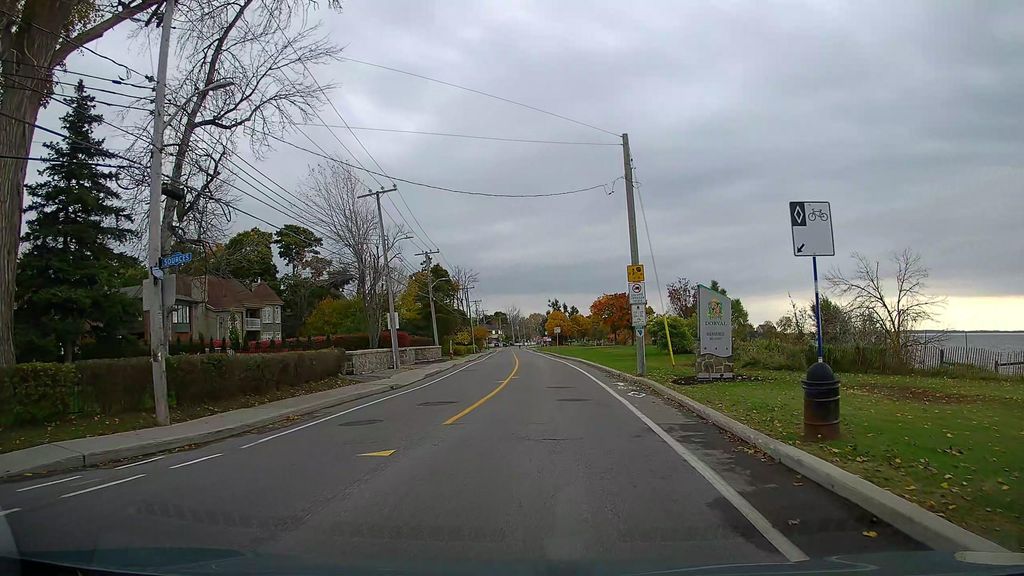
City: montreal